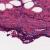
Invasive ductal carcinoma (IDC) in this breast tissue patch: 0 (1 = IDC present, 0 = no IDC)